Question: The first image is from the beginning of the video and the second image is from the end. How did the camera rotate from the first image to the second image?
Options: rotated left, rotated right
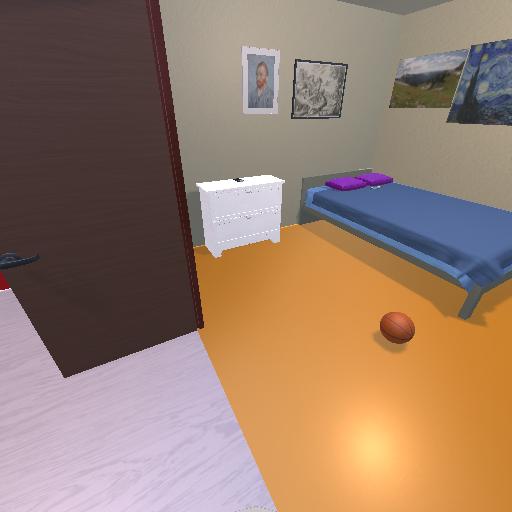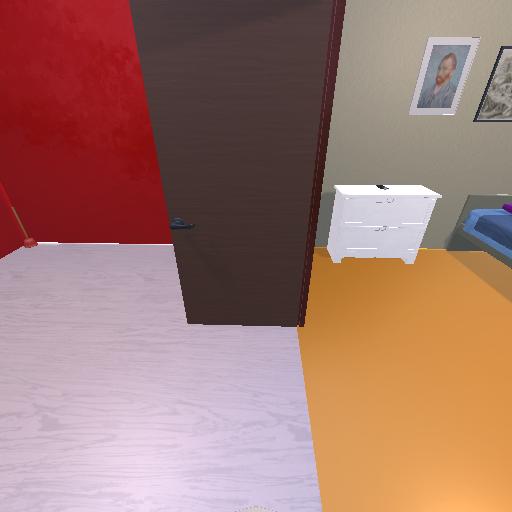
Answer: rotated left